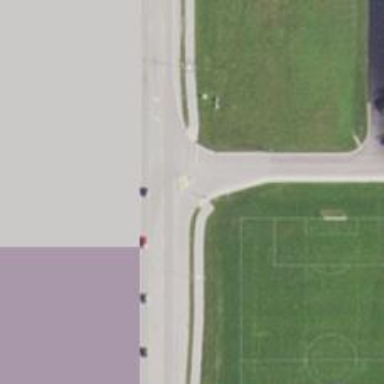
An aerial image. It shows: Path with asphalt surface and marked crossings.